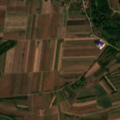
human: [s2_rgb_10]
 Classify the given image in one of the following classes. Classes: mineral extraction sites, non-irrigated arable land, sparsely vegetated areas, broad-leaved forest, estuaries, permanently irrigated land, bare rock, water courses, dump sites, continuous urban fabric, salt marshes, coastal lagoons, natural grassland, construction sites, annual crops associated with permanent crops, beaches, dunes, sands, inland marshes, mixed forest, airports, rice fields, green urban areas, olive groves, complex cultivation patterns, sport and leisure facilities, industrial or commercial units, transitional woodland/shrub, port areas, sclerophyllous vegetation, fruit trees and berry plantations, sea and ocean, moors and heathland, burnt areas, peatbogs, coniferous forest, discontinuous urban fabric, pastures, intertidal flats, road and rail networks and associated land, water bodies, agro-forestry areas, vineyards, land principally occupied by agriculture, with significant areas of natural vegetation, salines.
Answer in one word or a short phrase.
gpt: discontinuous urban fabric, non-irrigated arable land, complex cultivation patterns, land principally occupied by agriculture, with significant areas of natural vegetation, broad-leaved forest